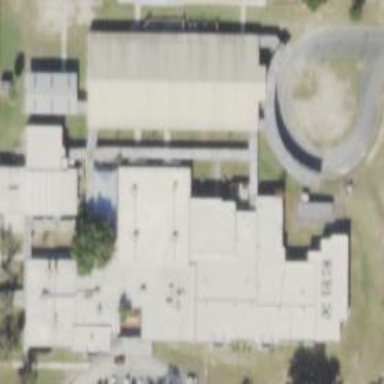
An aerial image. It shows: School.